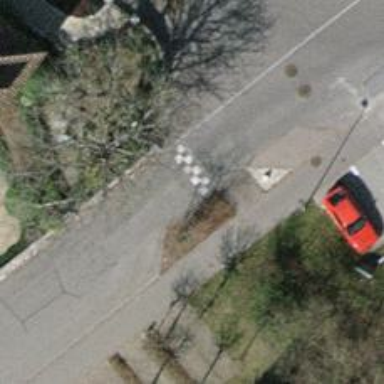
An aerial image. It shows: Traffic calming feature called choker.